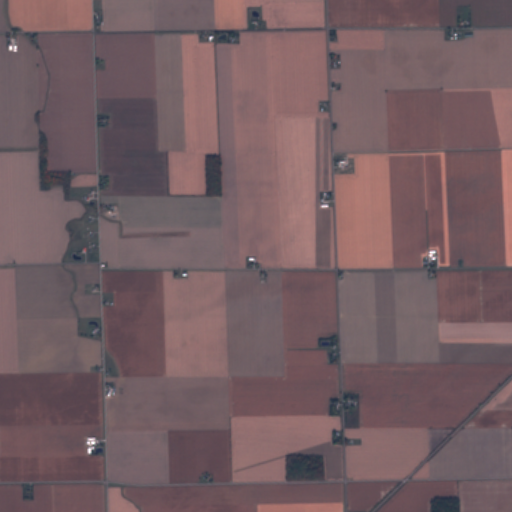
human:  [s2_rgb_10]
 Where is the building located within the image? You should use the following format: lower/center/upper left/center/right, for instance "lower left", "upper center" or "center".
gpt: The building is located in the center left of the image.
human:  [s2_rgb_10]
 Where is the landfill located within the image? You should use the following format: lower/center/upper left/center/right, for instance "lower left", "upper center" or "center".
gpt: There is no landfill in the image.